Interaction volume radius: 10 \u00c5
Interaction volume height: 20 \u00c5
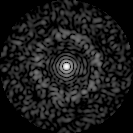
Disorder parameter: 0.8165